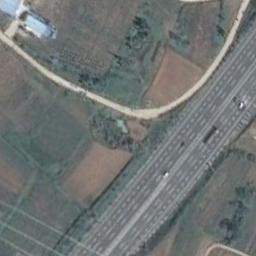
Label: freeway